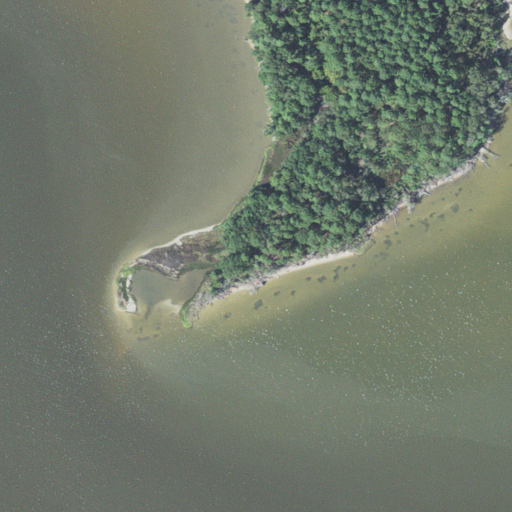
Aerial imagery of cape in North Carolina named Jarretts Point containing open water, evergreen forest, herbaceous wetlands, and woody wetlands